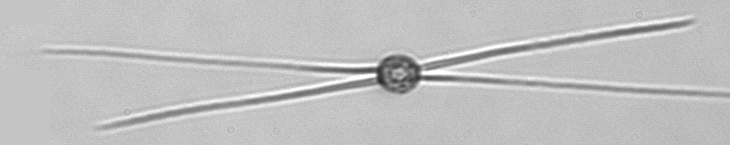
Label: Chaetoceros_danicus